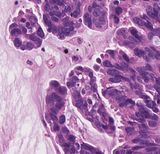
Tumor epithelial tissue: yes
Tumor-associated stroma tissue: no
Normal tissue: no